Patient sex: F
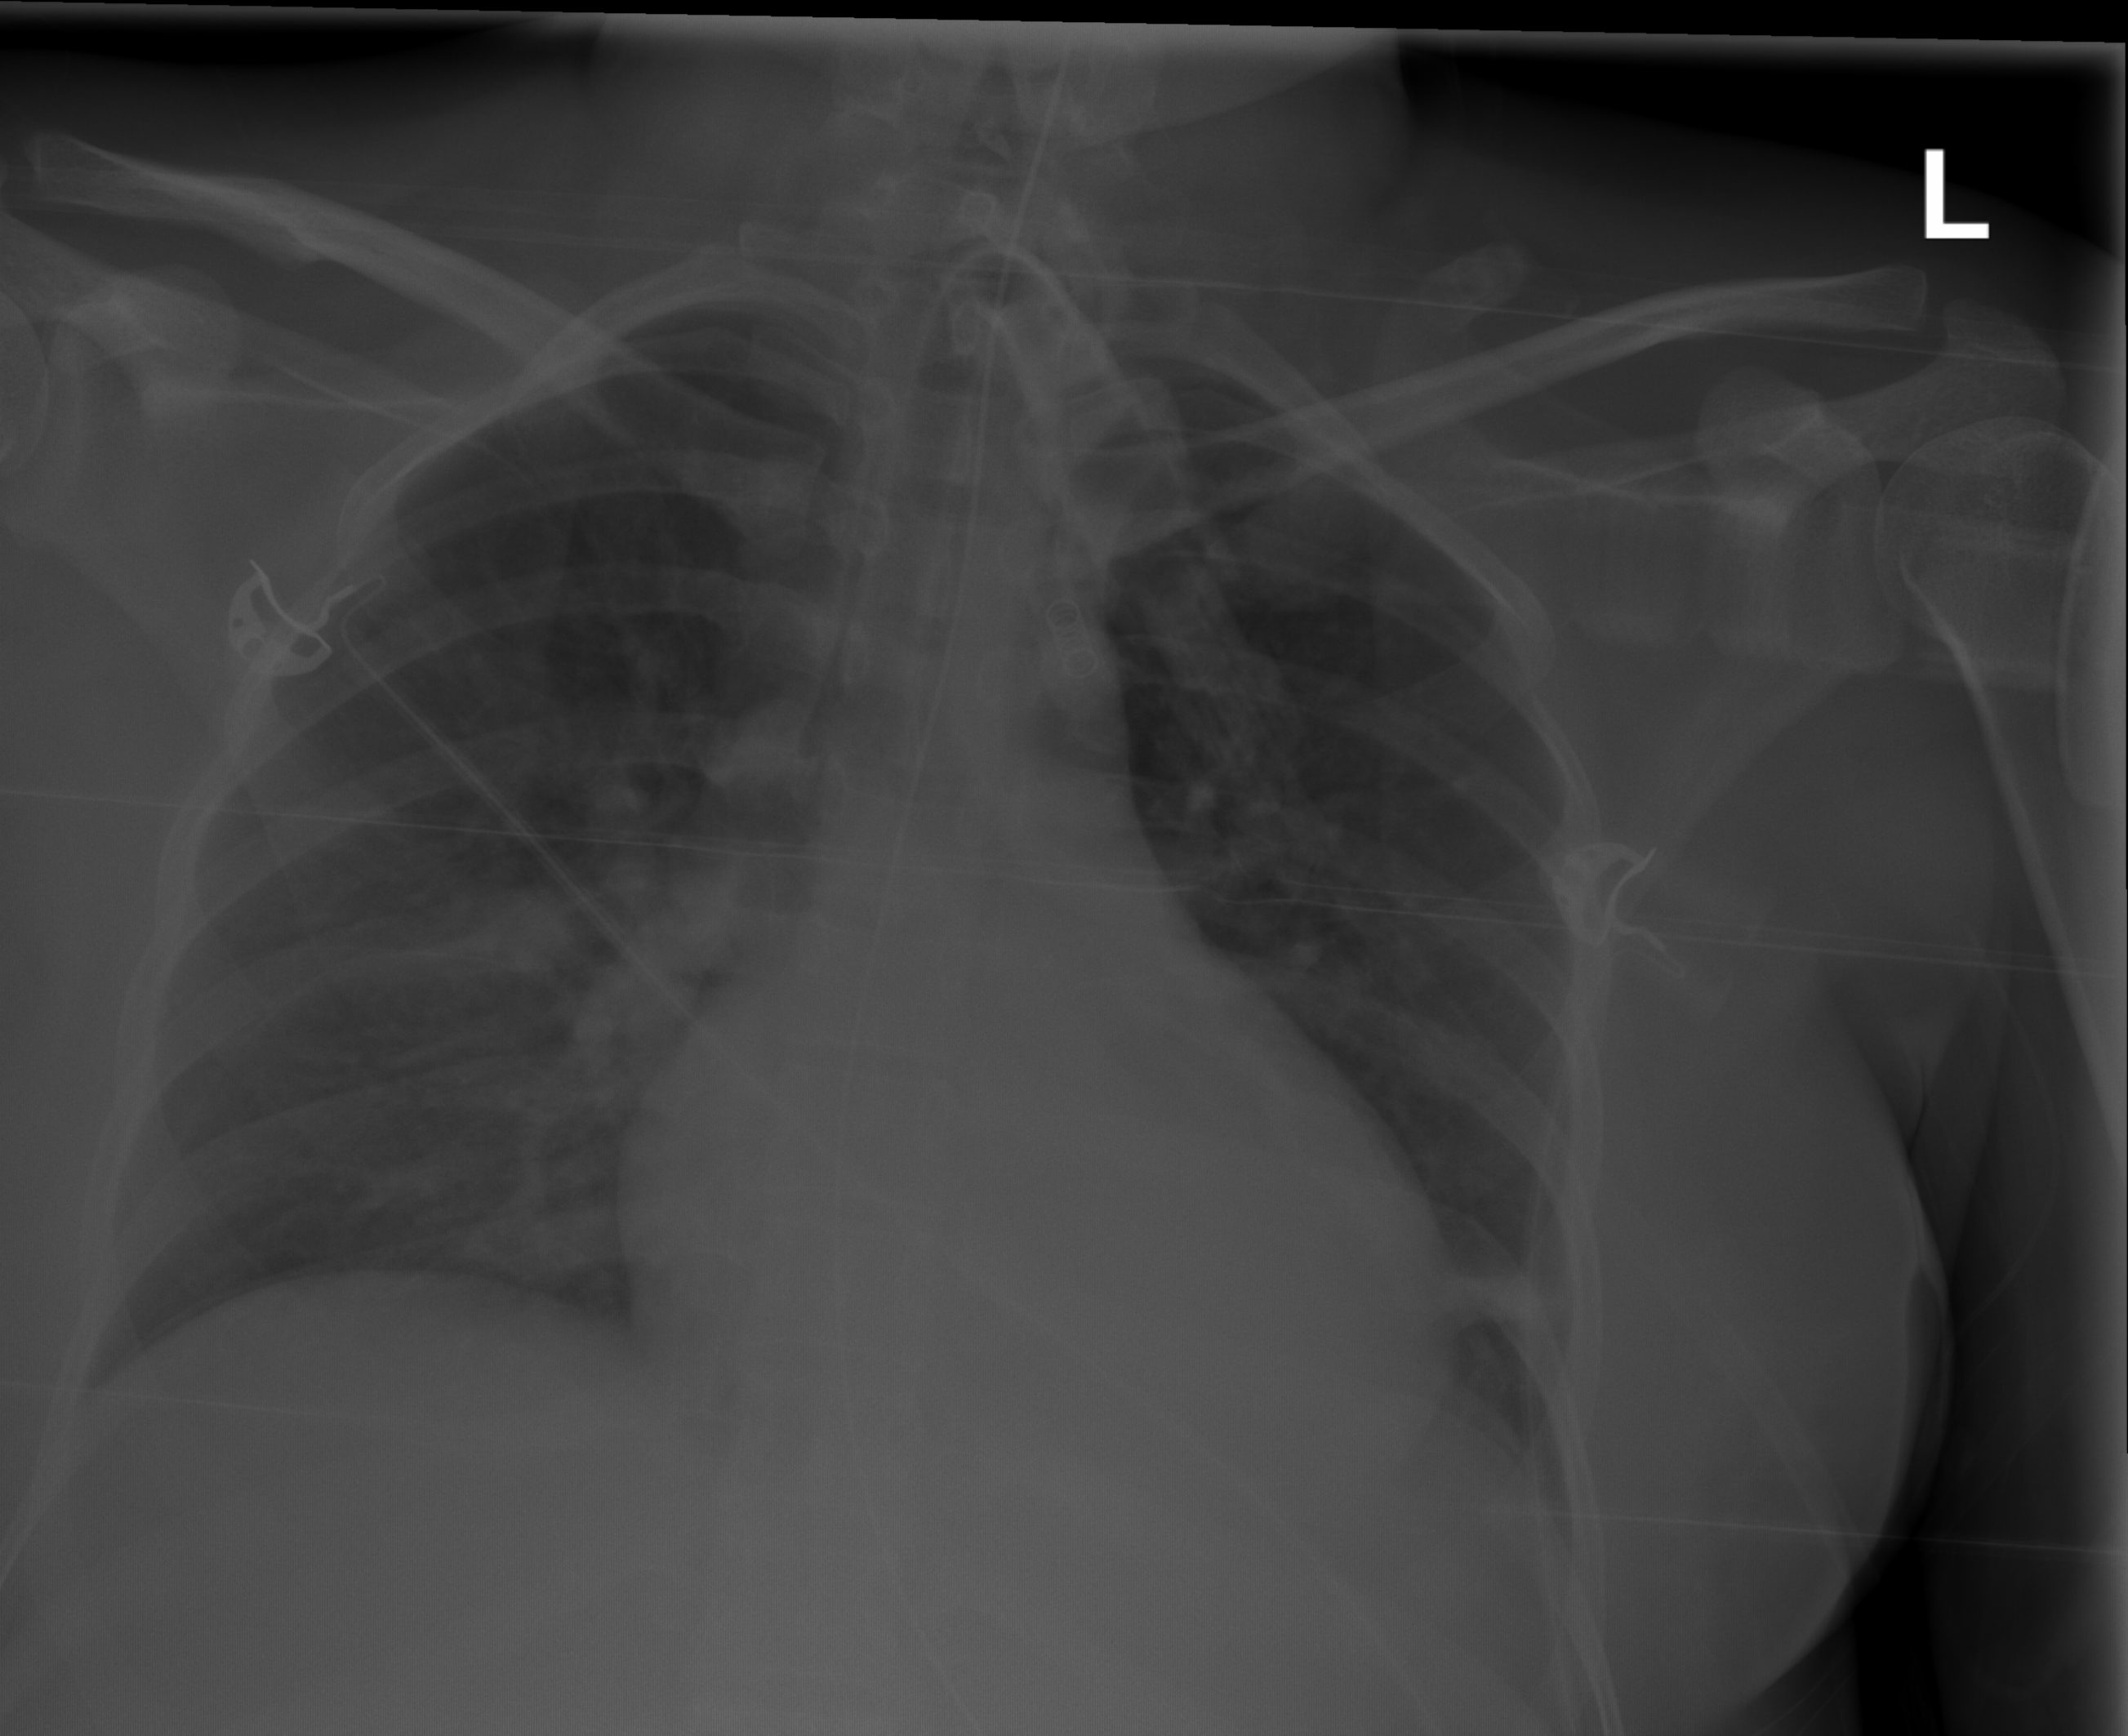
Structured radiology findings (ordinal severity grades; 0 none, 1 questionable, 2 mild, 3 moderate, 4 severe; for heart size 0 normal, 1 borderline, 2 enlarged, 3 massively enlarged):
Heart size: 1
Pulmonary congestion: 0
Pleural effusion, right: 0
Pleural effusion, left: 0
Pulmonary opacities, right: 0
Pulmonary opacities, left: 0
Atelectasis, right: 2
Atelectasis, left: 2